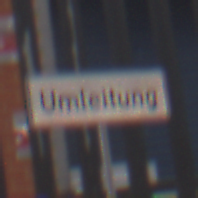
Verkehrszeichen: Umleitungsankuendigung
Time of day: MorningAfternoon
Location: Outdoor (Urban)
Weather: Overcast
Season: NotSpecified
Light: Natural